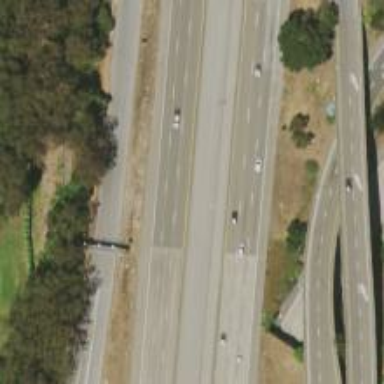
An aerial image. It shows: Trunk highway.